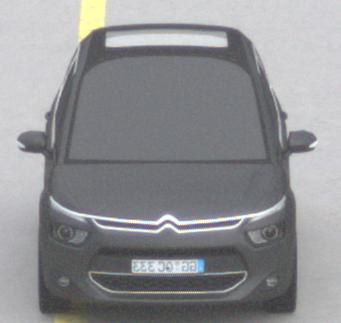
Make: Citroen
Model: Grand C4 Picasso VTi 120
Detailed model: Grand C4 Picasso (II)
Model produced from: 2013/10
Model produced until: 2015/02
Doors: 5
Color: gray
Road condition: dry road
Daytime: midday
Contrast: low contrast